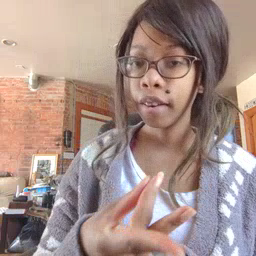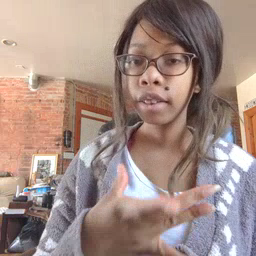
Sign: like